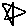
Label: star